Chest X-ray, PA view. Patient: 35 years old, sex F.
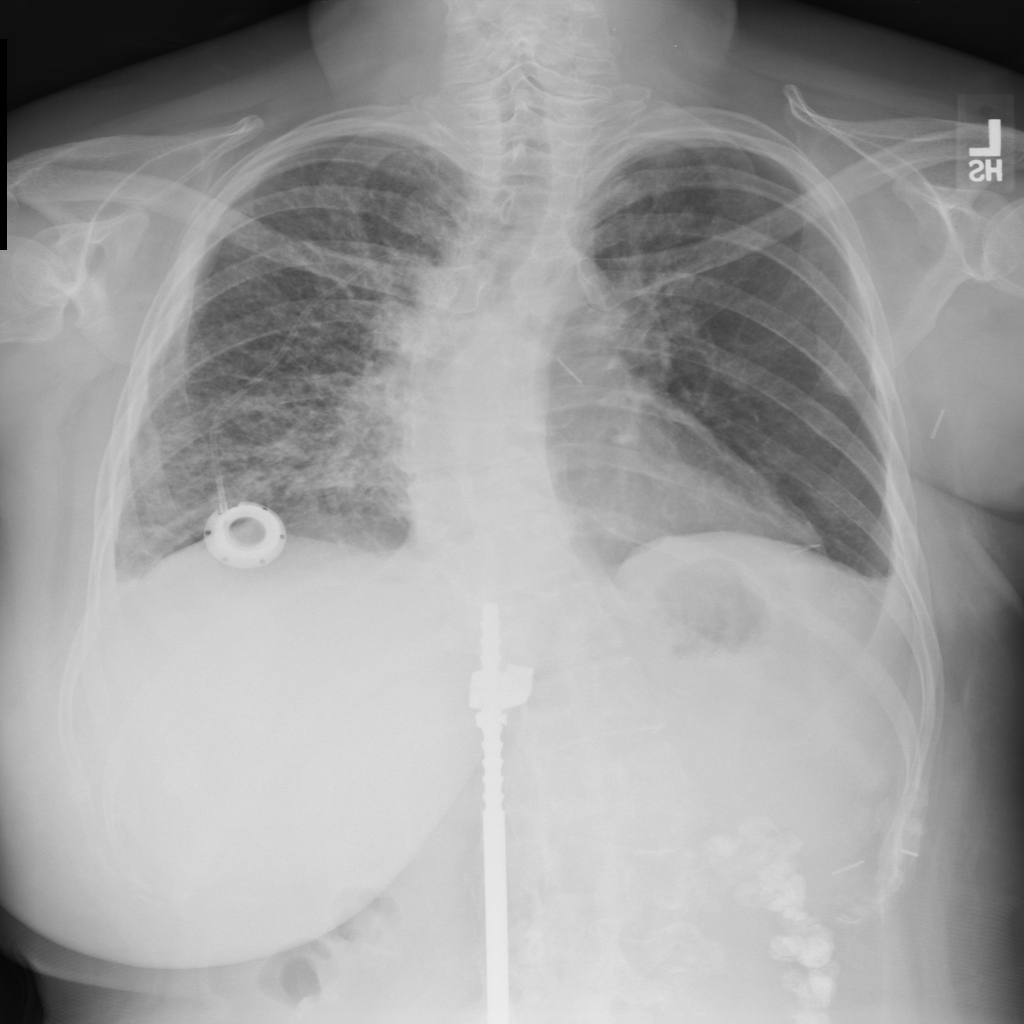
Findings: Effusion, Fibrosis, Pneumonia